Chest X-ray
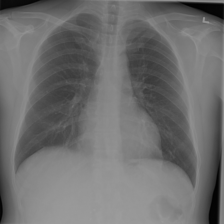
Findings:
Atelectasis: negative
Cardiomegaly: negative
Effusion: negative
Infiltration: negative
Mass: negative
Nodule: negative
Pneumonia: negative
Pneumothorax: negative
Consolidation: negative
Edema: negative
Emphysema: negative
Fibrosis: negative
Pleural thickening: negative
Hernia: negative